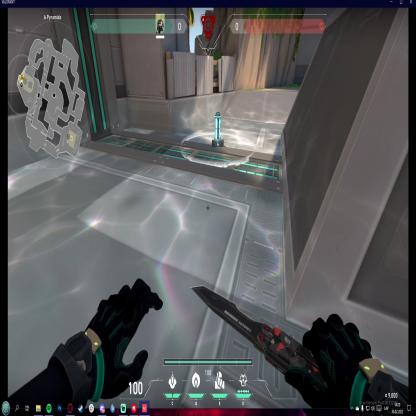
Label: planted spike